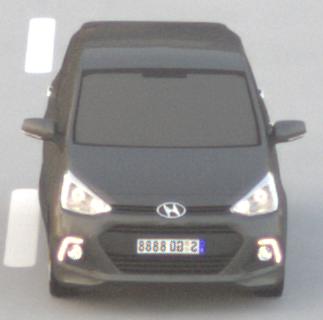
Make: Hyundai
Model: i10
Detailed model: Gen. 2
Model produced from: 2013
Model produced until: 2019
Doors: 5
Color: gray
Road condition: dry road
Daytime: sunrise or sunset
Contrast: low contrast